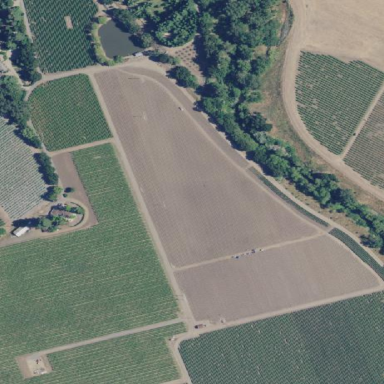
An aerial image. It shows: Vineyard growing grapes.